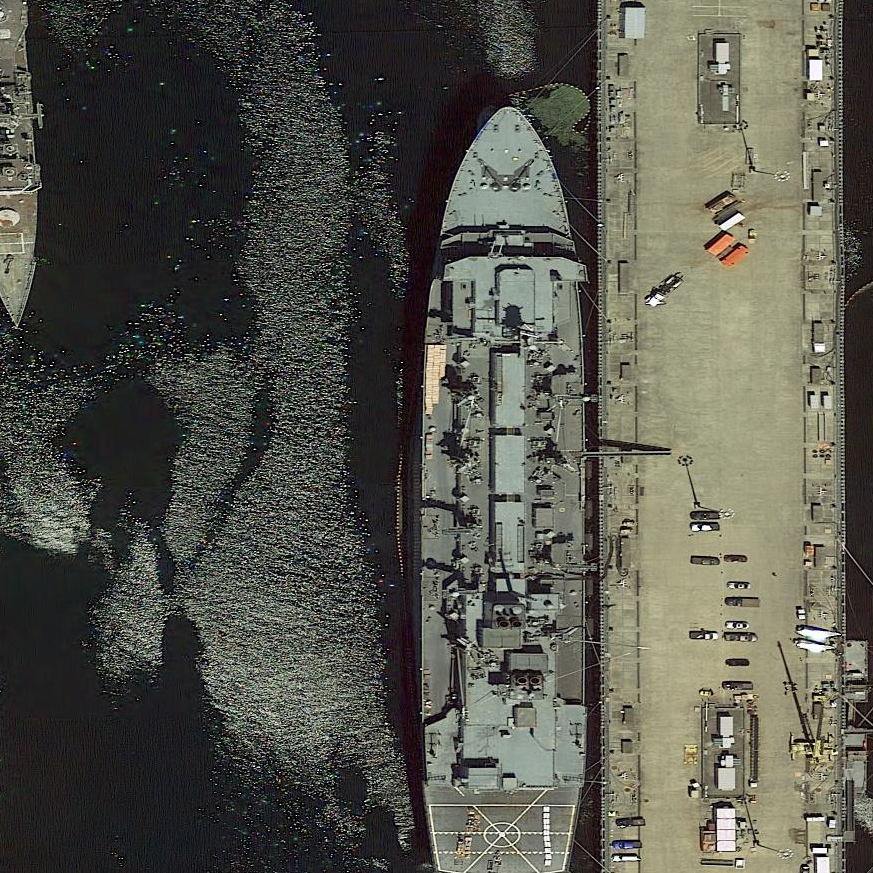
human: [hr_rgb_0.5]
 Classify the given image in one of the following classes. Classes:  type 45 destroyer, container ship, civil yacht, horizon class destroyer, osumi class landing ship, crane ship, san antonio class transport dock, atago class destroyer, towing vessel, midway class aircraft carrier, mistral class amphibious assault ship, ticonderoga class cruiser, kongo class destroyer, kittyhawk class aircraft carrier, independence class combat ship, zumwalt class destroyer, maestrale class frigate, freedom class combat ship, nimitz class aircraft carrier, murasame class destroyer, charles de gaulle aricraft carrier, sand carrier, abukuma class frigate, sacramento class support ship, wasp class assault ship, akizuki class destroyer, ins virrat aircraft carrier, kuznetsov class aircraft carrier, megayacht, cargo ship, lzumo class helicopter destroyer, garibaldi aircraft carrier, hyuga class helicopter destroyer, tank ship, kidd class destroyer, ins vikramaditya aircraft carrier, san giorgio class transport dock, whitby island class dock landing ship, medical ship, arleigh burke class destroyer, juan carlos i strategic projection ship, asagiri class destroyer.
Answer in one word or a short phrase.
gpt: Sacramento class support ship